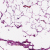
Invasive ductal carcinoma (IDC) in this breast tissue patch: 0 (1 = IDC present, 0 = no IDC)